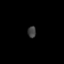
Tissue: skin
Cell type: Epithelial cells
Senescence score: 0.2359
Nuclear area (px): 96
Mean DAPI intensity: 61.49